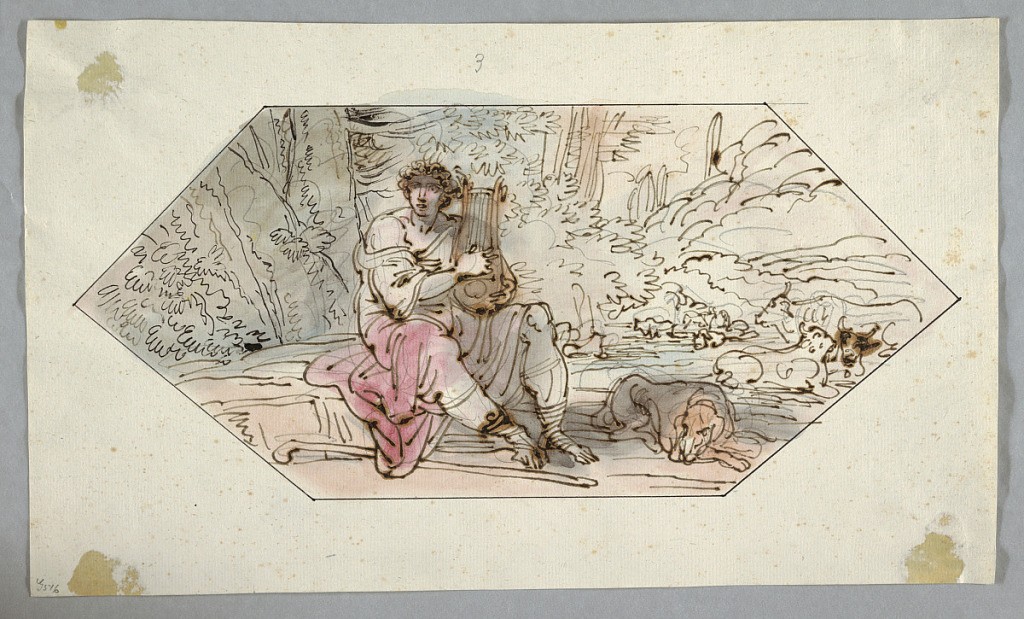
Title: Apollo Guards the Herds [or Flocks] of King Admetus
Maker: Felice Giani, Italian, 1758–1823
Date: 1780–1800
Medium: Pencil, pen and black ink, brush and watercolors on paper.
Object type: Drawing
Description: Horizontal Rectangle. Seated, he plays the lyre. The dog and thecastle are at right. Caption, on top written with black chalk: 3 in a hexagon. For the Teatro Della Concordia, Jesi says Cavina, Vol II, p. 813, AI, 278.